Question:
In the picture above, there is a line for y = 0 (marking the x-axis). There is none for x = 0 (marking the y-axis).
I've tried...
'''
MyZedGraphObject.ZedGraphControl.GraphPane.YAxis.IsVisible = true;
MyZedGraphObject.ZedGraphControl.GraphPane.YAxis.Scale.IsVisible = true;
'''
Neither seem to work. The color for the y axis is black, so it's not a fully transparent color.
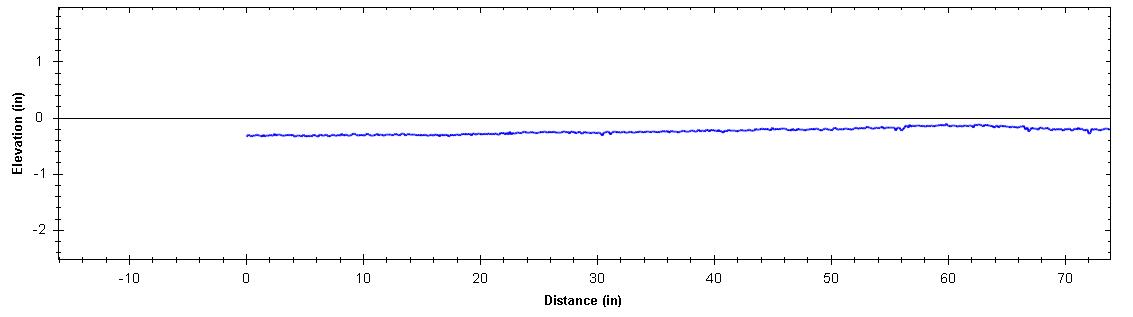
Answer: Set the 'YAxis.Cross' property to the desired 'X' value. For example, the following code:
'''
MyZedGraphObject.ZedGraphControl.GraphPane.AddCurve(
null, new[] { -0.3, 0.5, 0.9 }, new[] { 0.8, 0.3, 0.1 }, Color.Blue);
MyZedGraphObject.ZedGraphControl.GraphPane.YAxis.Cross = 0.0;
MyZedGraphObject.ZedGraphControl.GraphPane.AxisChange();
'''
would yield the following graph: